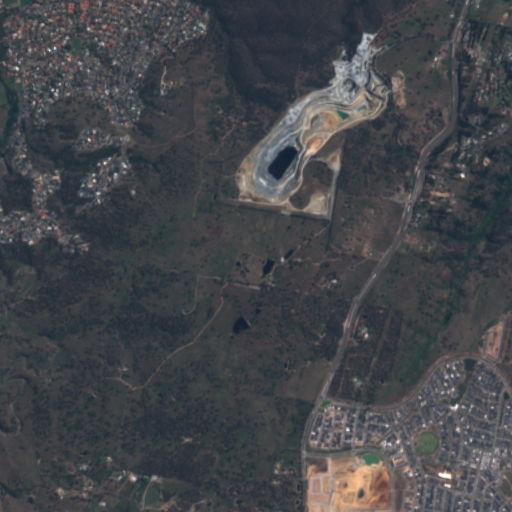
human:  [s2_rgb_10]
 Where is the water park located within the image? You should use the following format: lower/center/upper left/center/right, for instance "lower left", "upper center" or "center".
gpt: The water park is located in the lower right of the image.
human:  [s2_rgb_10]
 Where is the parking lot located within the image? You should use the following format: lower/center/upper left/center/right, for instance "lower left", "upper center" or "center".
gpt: There is no parking lot in the image.